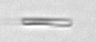
Label: fiber